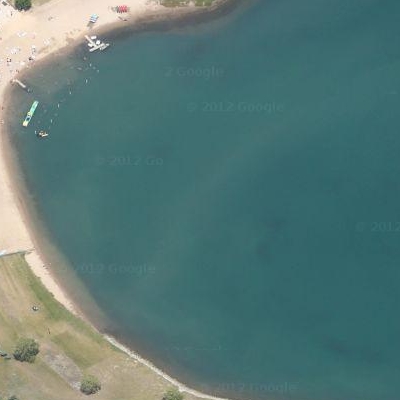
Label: RiverLake